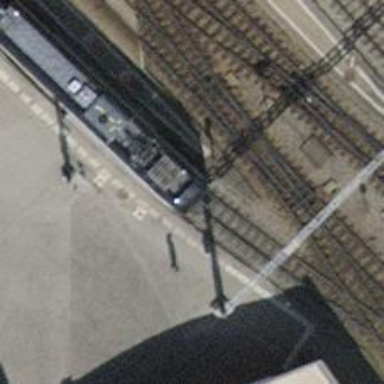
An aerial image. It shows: Narrow-gauge railway siding with 1 track. The railway line is electrified with contact line.